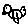
Label: bird